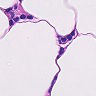
Metastatic tissue present: no